【题型】证明题　【知识点】平面几何　【难度】hard
在等边 $\triangle ABC$ 的两边 $AB$、$AC$ 所在直线上分别有两点 $M$、$N$，$D$ 为 $\triangle ABC$ 外一点，且 $\angle MDN = 60^\circ$，$\angle BDC = 120^\circ$，$BD = DC$。探究：当 $M$、$N$ 分别在直线 $AB$、$AC$ 上移动时，$BM$、$NC$、$MN$ 之间的数量关系及 $\triangle AMN$ 的周长 $Q$ 与等边 $\triangle ABC$ 的周长 $L$ 的关系。

(1) 如图1，$\triangle ABC$ 是周长为9的等边三角形，则 $\triangle AMN$ 的周长 $Q =$ \underline{\hspace{1cm}}；

(2) 如图1，当点 $M$、$N$ 在边 $AB$、$AC$ 上，且 $DM = DN$ 时，$BM$、$NC$、$MN$ 之间的数量关系是 \underline{\hspace{1cm}}；此时 $\frac{Q}{L} =$ \underline{\hspace{1cm}}；

(3) 点 $M$、$N$ 在边 $AB$、$AC$ 上，且当 $DM \neq DN$ 时，猜想（2）问的两个结论还成立吗？写出你的猜想并加以证明。
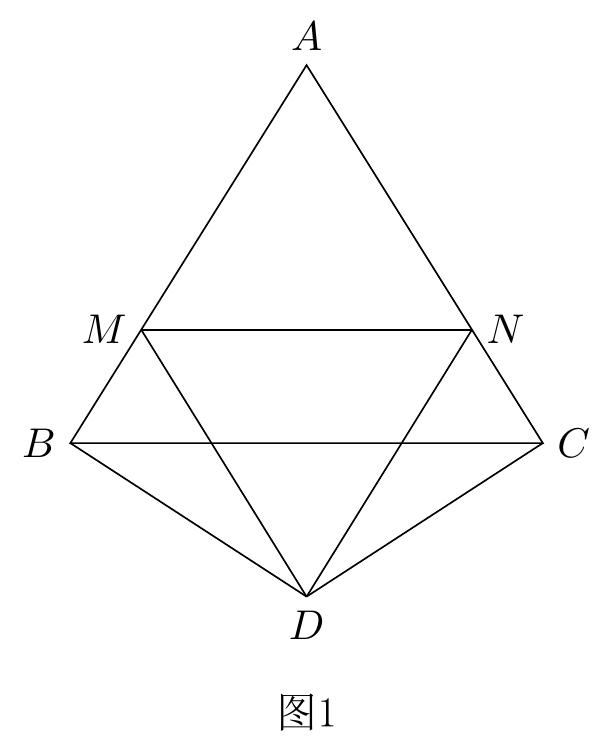
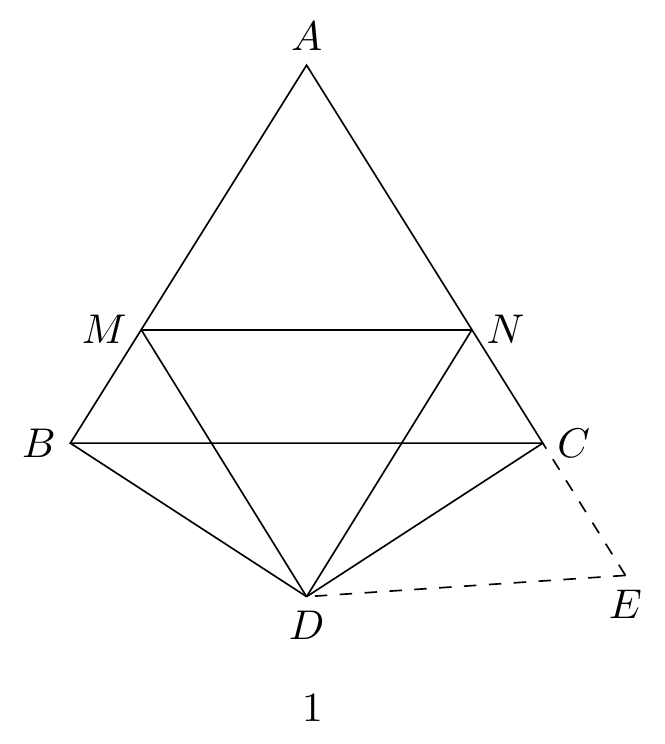
【解答】
(1) 解：如图1，延长 $AC$ 至 $E$，使 $CE = BM$，连接 $DE$，

$\because BD = CD$，且 $\angle BDC = 120^\circ$，

$\therefore \angle DBC = \angle DCB = 30^\circ$，

又 $\because \triangle ABC$ 是等边三角形，

$\therefore \angle MBD = \angle NCD = 90^\circ$，

在 $\triangle MBD$ 与 $\triangle ECD$ 中，

$\begin{cases}
BM = CE \\
\angle MBD = \angle ECD \\
BD = CD
\end{cases}$

$\therefore \triangle MBD \cong \triangle ECD$ (SAS)，

$\therefore DM = DE$，$\angle BDM = \angle CDE$，

$\therefore \angle EDN = \angle BDC - \angle MDN = 60^\circ$，

在 $\triangle MDN$ 与 $\triangle EDN$ 中，

$\begin{cases}
DM = DE \\
\angle MDN = \angle EDN \\
DN = DN
\end{cases}$

$\therefore \triangle MDN \cong \triangle EDN$ (SAS)，

$\therefore MN = NE = NC + BM$，

$\therefore \triangle AMN$ 的周长 $Q = AM + AN + MN = AM + AN + (NC + BM) = (AM + BM) + (AN + NC) = AB + AC = 2AB$，

$\because$ 等边 $\triangle ABC$ 的周长 $L = 3AB = 9$，

$\therefore AB = 3$，

$\therefore Q = 6$，

故答案为：6；

(2) 解：$BM$、$NC$、$MN$ 之间的数量关系 $BM + NC = MN$，此时 $\frac{Q}{L} = \frac{2}{3}$，

$\because BD = CD$，且 $\angle BDC = 120^\circ$，

$\because \angle DBC = \angle DCB = 30^\circ$，

又 $\because \triangle ABC$ 是等边三角形，

$\therefore \angle MBD = \angle NCD = 90^\circ$，

在 $\triangle MBD$ 与 $\triangle ECD$ 中，

$\begin{cases}
BM = CE \\
\angle MBD = \angle ECD \\
BD = CD
\end{cases}$

$\therefore \triangle MBD \cong \triangle ECD$ (SAS)，

$\therefore DM = DE$，$\angle BDM = \angle CDE$，

$\therefore \angle EDN = \angle BDC - \angle MDN = 60^\circ$，

在 $\triangle MDN$ 与 $\triangle EDN$ 中，

$\begin{cases}
DM = DE \\
\angle MDN = \angle EDN \\
DN = DN
\end{cases}$

$\therefore \triangle MDN \cong \triangle EDN$ (SAS)，

$\therefore MN = NE = NC + BM$，

$\therefore \triangle AMN$ 的周长 $Q = AM + AN + MN = AM + AN + (NC + BM) = (AM + BM) + (AN + NC) = AB + AC = 2AB$，

$\because$ 等边 $\triangle ABC$ 的周长 $L = 3AB$，

$\therefore \frac{Q}{L} = \frac{2}{3}$，

故答案为：$BM + NC = MN$，$\frac{2}{3}$；

（3）解：猜想：（2）中的结论仍然成立，

证明：如图2，延长 $AC$ 至 $E$，使 $CE = BM$，连接 $DE$，

$\because BD = CD$，且 $\angle BDC = 120^\circ$，

$\therefore \angle DBC = \angle DCB = 30^\circ$，

又 $\because \triangle ABC$ 是等边三角形，

$\therefore \angle MBD = \angle NCD = 90^\circ$，

在 $\triangle MBD$ 与 $\triangle ECD$ 中，

$\begin{cases}
BM = CE \\
\angle MBD = \angle ECD \\
BD = CD
\end{cases}$

$\therefore \triangle MBD \cong \triangle ECD$ (SAS)，

$\therefore DM = DE$，$\angle BDM = \angle CDE$，

$\therefore \angle EDN = \angle BDC - \angle MDN = 60^\circ$，

在 $\triangle MDN$ 与 $\triangle EDN$ 中，

$\begin{cases}
DM = DE \\
\angle MDN = \angle EDN \\
DN = DN
\end{cases}$

$\therefore \triangle MDN \cong \triangle EDN$ (SAS)，

$\therefore MN = NE = NC + BM$，

$\because \triangle AMN$ 的周长

$Q = AM + AN + MN = AM + AN + (NC + BM) = (AM + BM) + (AN + NC) = AB + AC = 2AB$，

$\therefore$ 等边 $\triangle ABC$ 的周长 $L = 3AB$，

$\therefore \frac{Q}{L} = \frac{2}{3}$。
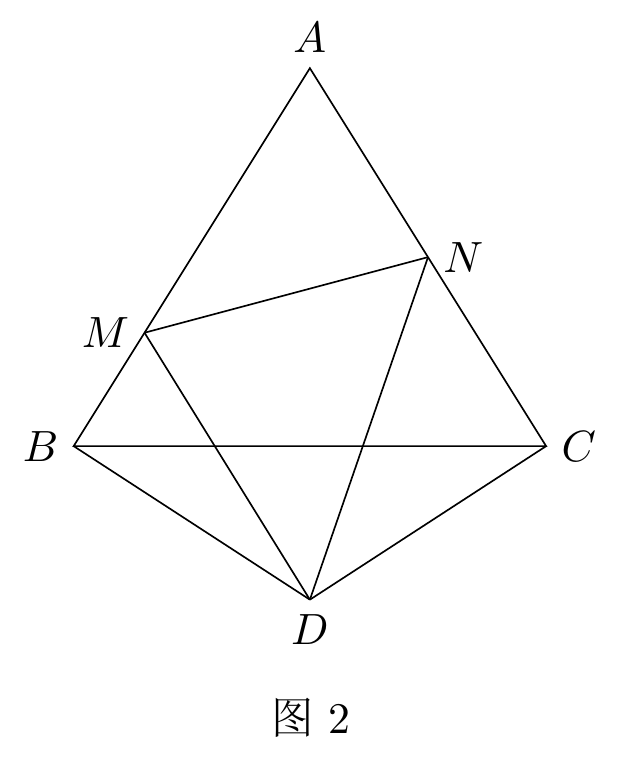
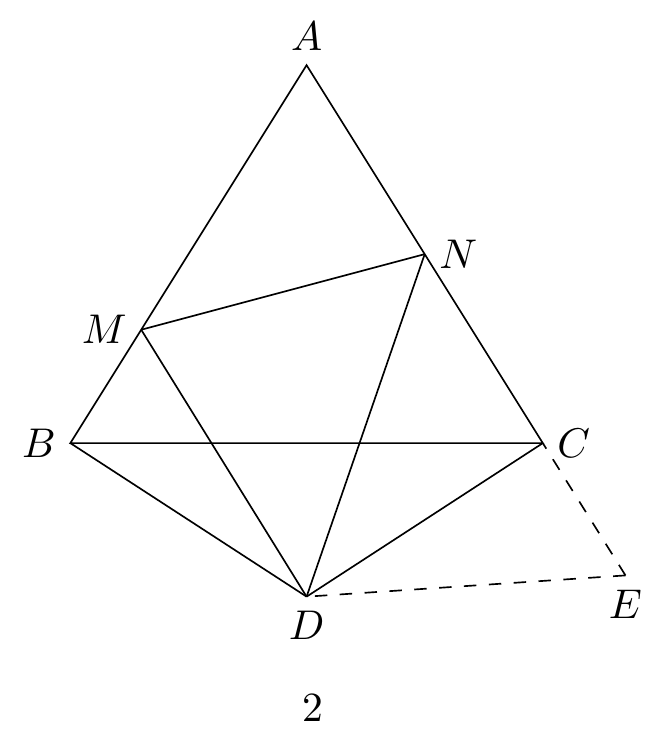